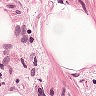
Metastatic tissue present: no